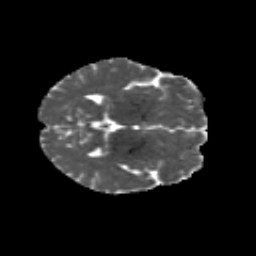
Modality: MD
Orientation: axial
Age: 25
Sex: female
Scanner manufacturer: siemens
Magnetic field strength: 3 T
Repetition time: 8.8 s
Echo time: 0.085 s